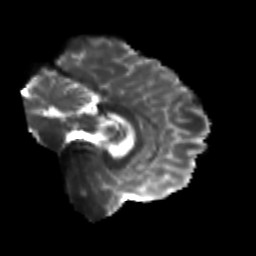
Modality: T2w
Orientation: sagittal
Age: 26
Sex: male
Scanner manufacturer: siemens
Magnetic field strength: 3 T
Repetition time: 3.5 s
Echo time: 0.104 s